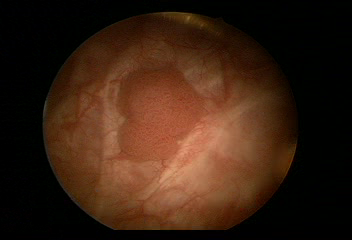
Modality: WLC
Class: Malignant
Subclass: LowGradePapillary
Lesion: L1
Stage: Ta
Morphology: Papillary
Bladder cancer association: Yes
Annotated structures: Tumor